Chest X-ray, AP view. Patient: 63 years old, sex M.
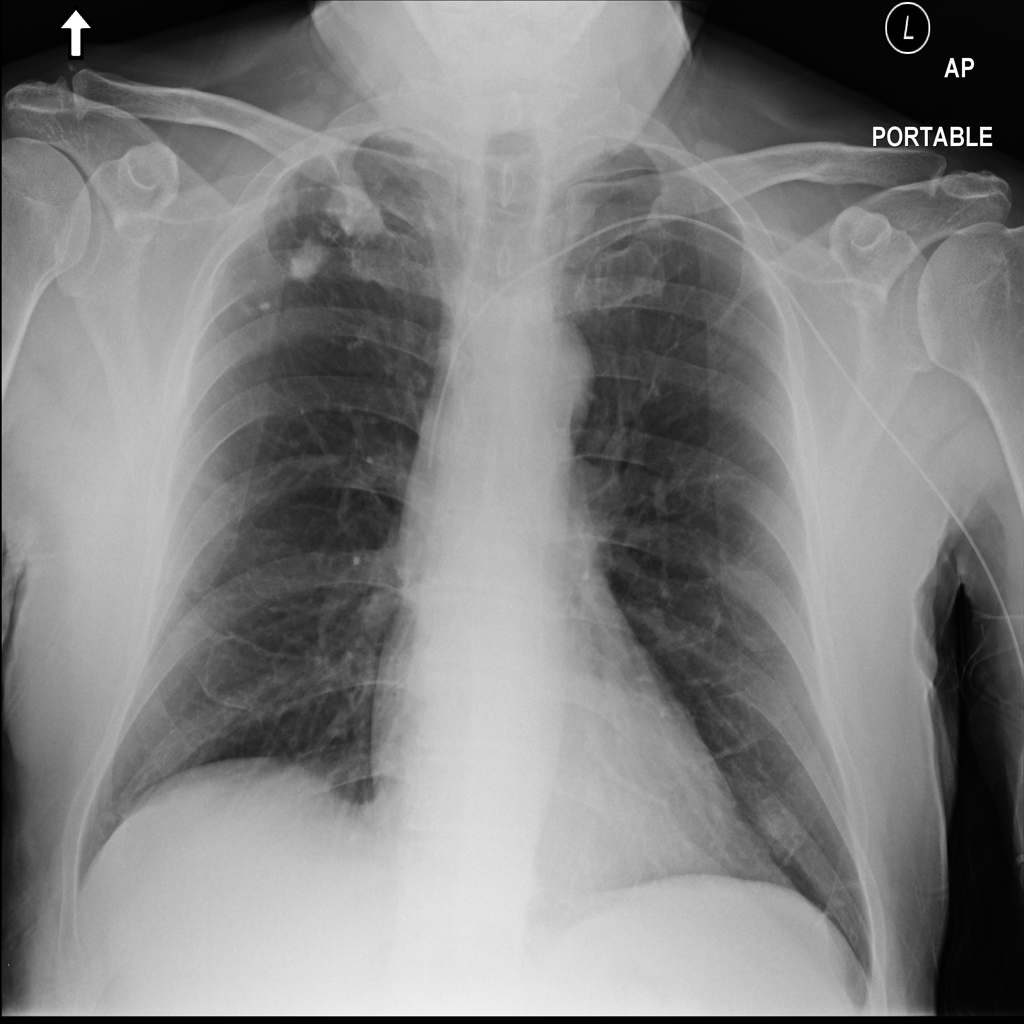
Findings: Nodule